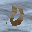
Label: 0